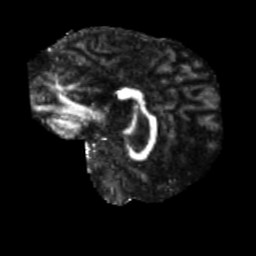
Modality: FA
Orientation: sagittal
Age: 47
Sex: male
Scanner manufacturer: siemens
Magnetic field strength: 3 T
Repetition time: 5.25 s
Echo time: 0.08 s